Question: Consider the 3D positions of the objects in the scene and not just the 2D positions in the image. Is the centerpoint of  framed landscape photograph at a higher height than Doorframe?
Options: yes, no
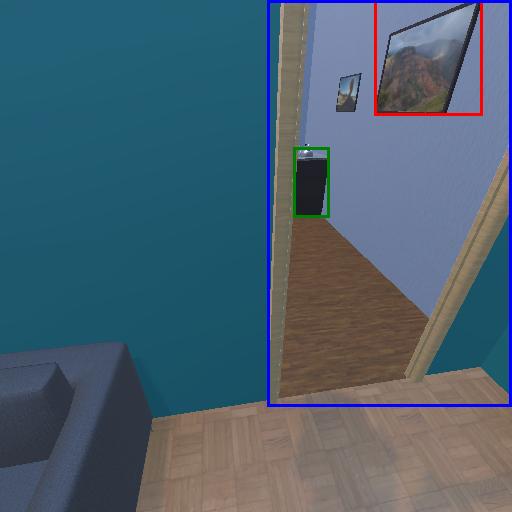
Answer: yes